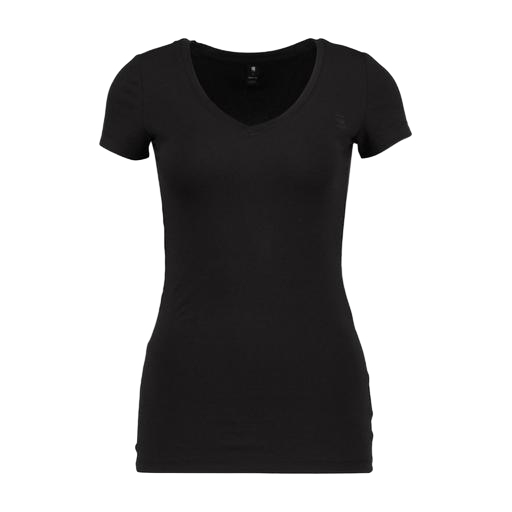
black v-neck t-shirt only macy, black fitted tee, black women’s ua t-shirt, white background